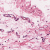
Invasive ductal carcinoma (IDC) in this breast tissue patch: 0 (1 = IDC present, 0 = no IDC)